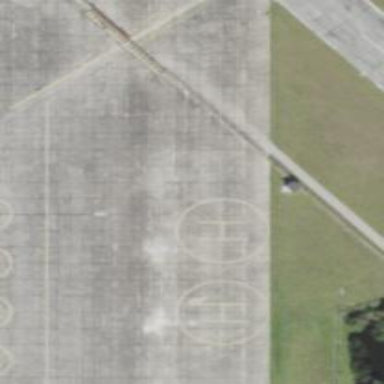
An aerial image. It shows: Image showing helipad at airport.